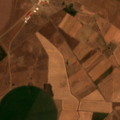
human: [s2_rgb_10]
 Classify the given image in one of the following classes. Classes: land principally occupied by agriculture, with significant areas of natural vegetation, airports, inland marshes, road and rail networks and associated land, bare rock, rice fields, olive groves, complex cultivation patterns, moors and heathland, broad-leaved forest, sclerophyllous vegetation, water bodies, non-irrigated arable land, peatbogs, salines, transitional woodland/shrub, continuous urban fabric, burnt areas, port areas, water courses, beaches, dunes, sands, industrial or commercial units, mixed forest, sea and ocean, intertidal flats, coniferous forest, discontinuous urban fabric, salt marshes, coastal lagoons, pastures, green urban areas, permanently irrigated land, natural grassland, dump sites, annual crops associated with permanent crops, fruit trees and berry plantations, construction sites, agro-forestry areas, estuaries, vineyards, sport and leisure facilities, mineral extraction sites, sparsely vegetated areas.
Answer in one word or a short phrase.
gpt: non-irrigated arable land, permanently irrigated land, annual crops associated with permanent crops